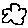
Label: cloud